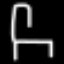
Label: chair